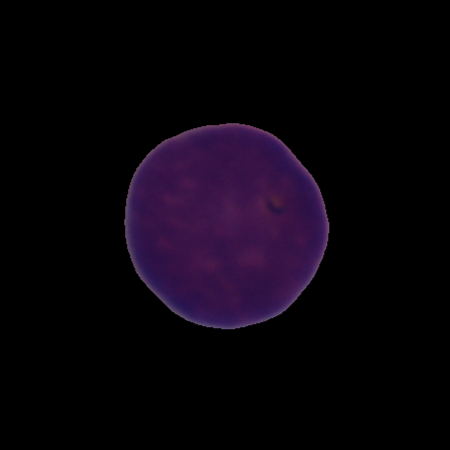
Label: cancer